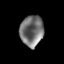
Tissue: prostate
Cell type: T cells
Senescence score: 0.2602
Nuclear area (px): 700
Mean DAPI intensity: 114.7